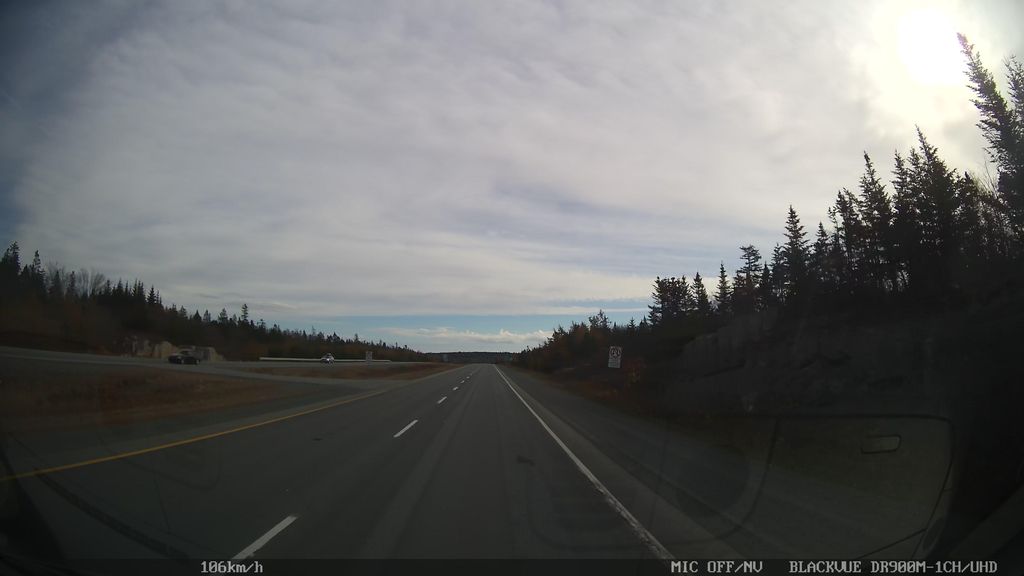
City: halifax